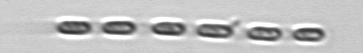
Label: Skeletonema